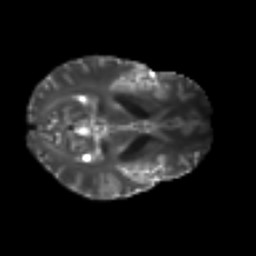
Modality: T2w
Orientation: axial
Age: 36
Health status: ill
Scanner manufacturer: philips
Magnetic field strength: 3 T
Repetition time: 9 s
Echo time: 0.127 s